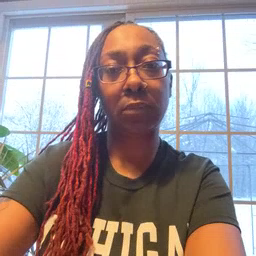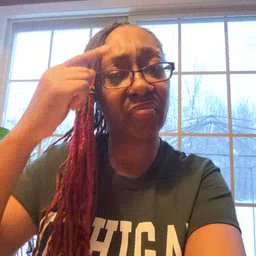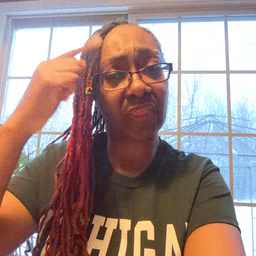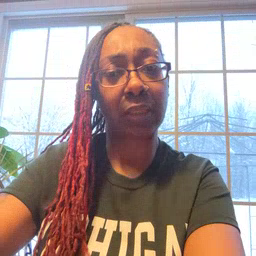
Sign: think